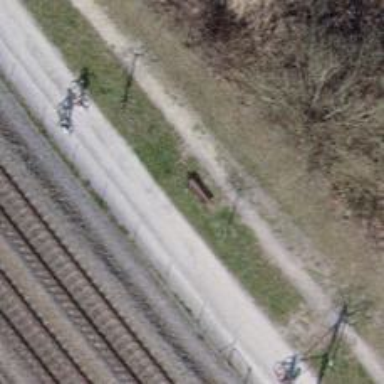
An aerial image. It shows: Brown bench.